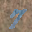
Label: 7